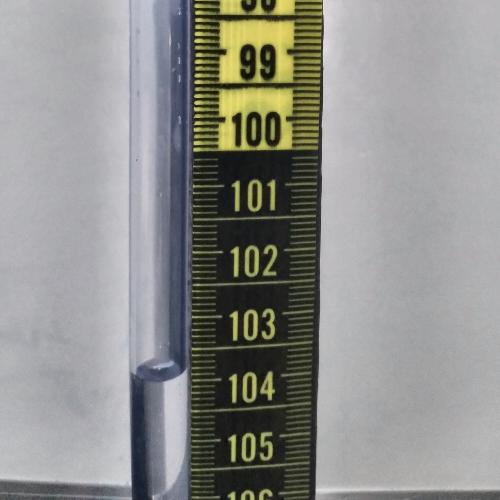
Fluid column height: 103.8 cm